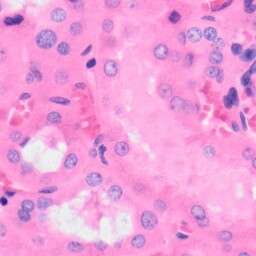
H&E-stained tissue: Kidney